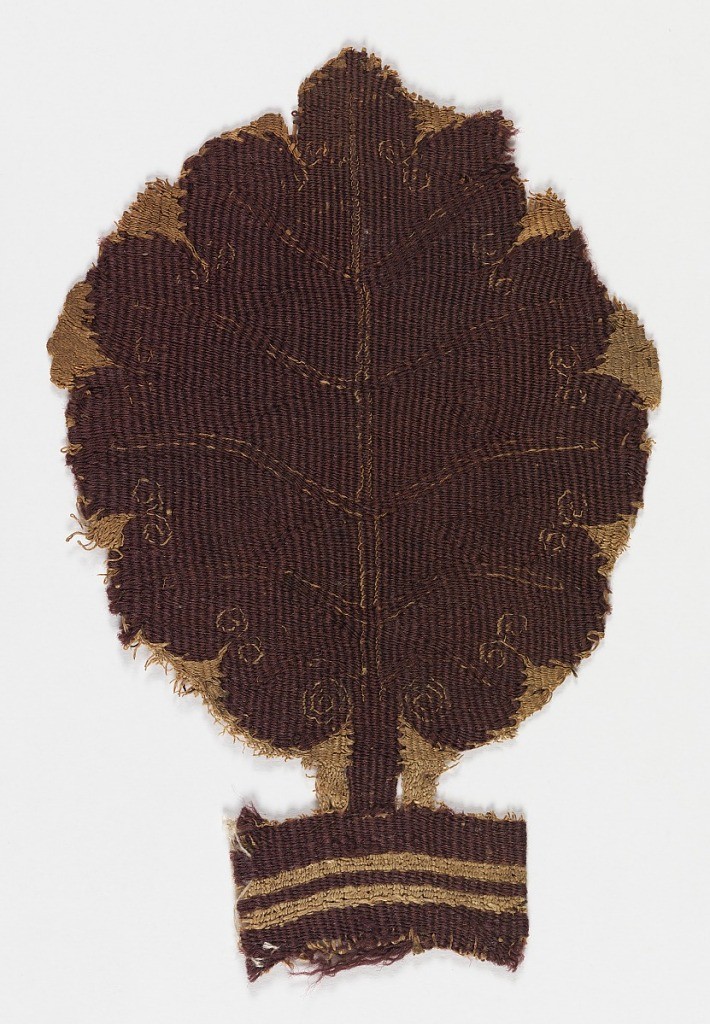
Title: Ornament
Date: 3rd–4th century
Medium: warp; S-spun linen. Wefts; S-spun linen, S-spun wool. Technique: slit tapestry woven with supplementary weft wrapping.
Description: Leaf rising from a horizontally striped oblong.